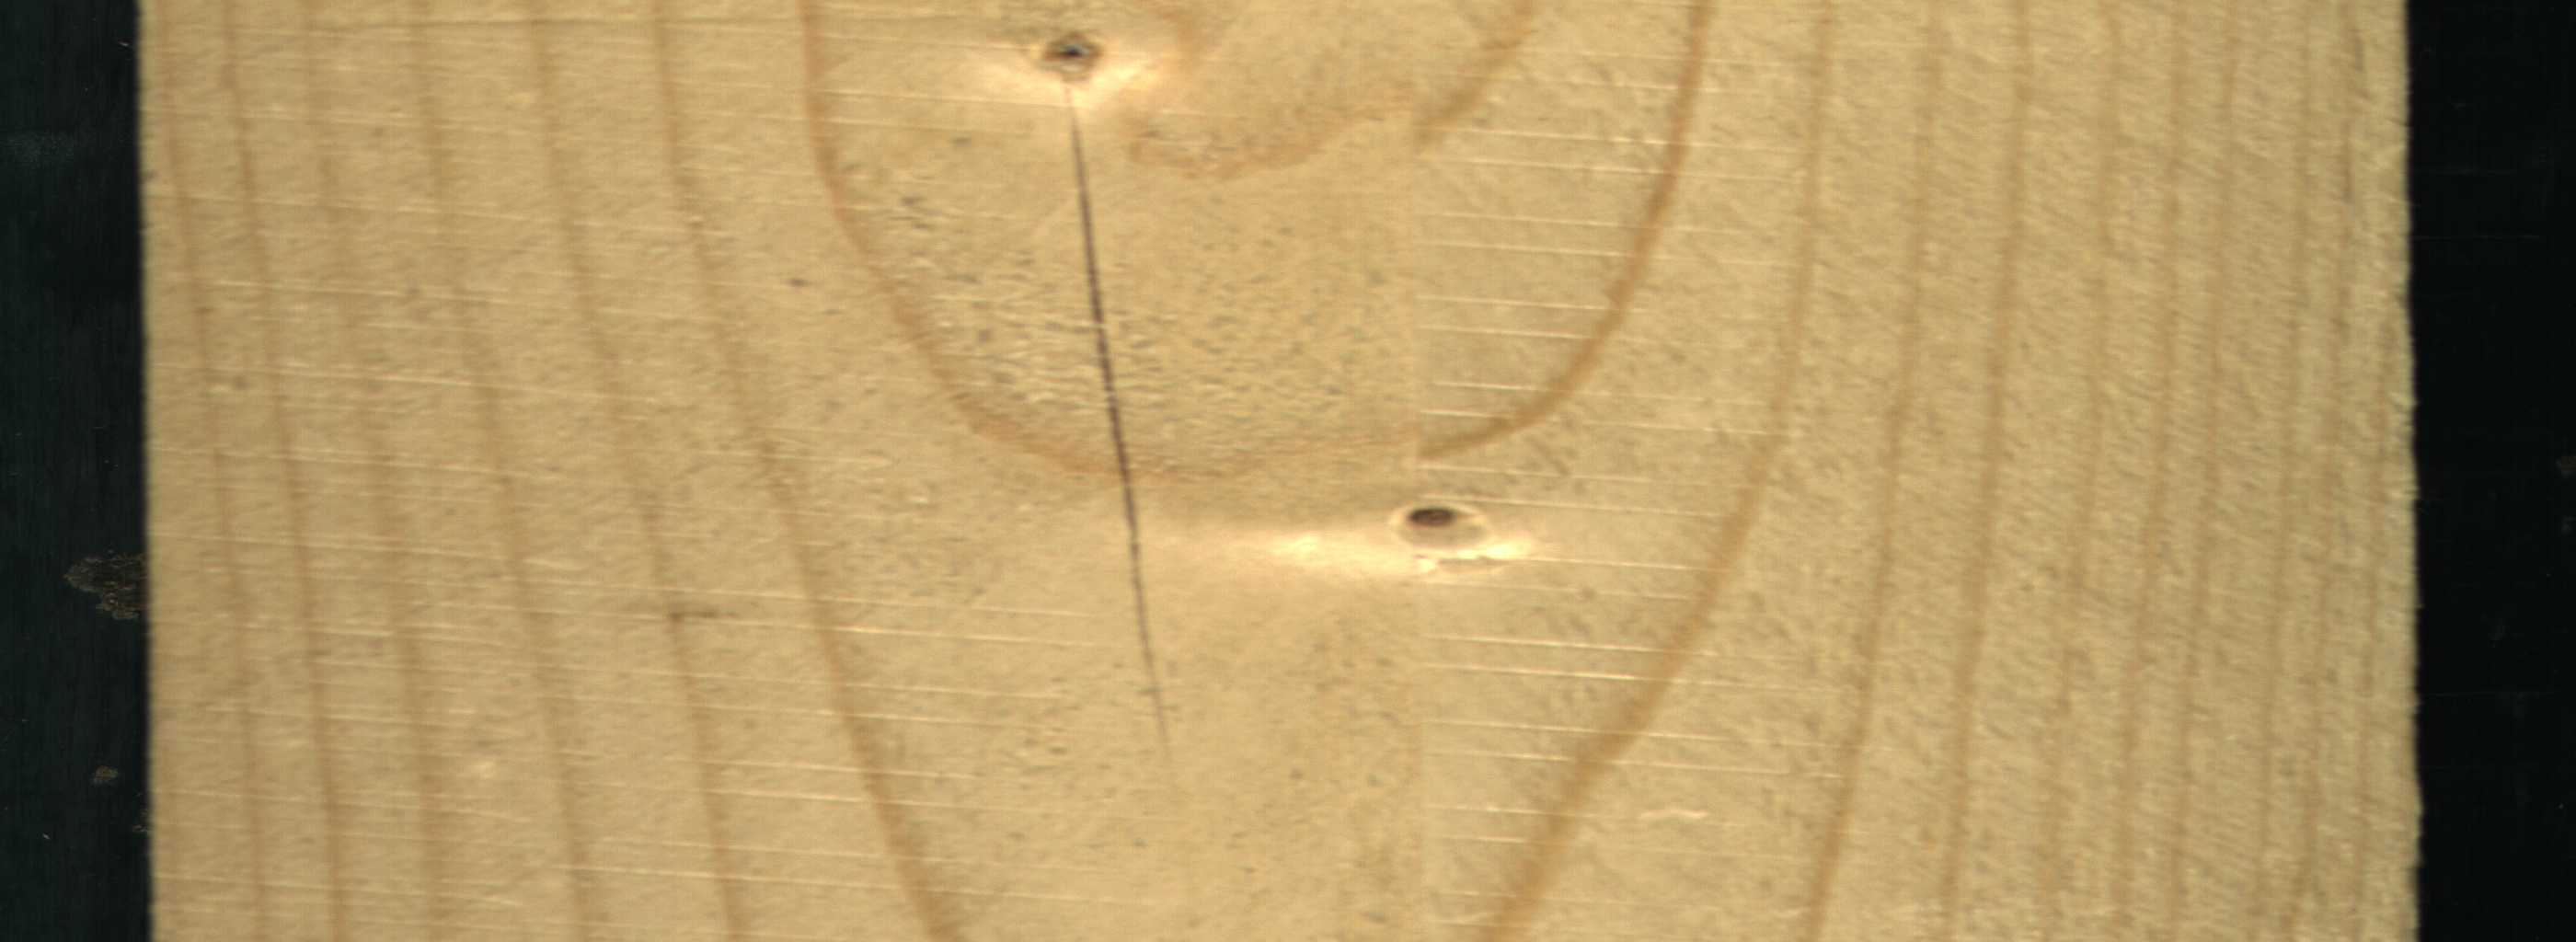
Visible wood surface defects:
Crack
Live_Knot
Live_Knot